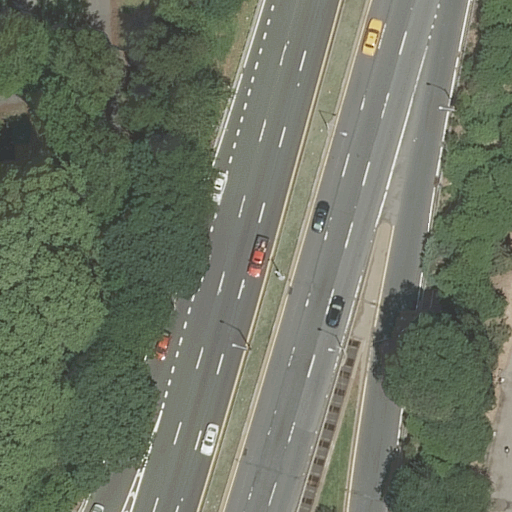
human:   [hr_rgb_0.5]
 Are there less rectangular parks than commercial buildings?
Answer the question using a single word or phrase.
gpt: no

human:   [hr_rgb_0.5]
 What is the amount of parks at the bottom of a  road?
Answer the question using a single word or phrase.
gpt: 0

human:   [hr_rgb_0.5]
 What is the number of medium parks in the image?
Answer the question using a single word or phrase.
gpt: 1

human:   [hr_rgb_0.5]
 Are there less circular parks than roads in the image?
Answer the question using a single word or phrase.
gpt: yes

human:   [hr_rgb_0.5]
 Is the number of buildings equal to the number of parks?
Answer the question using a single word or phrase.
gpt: no

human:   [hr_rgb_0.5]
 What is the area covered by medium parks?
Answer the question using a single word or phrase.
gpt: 434m2

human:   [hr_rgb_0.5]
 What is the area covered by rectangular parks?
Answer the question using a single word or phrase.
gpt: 434m2

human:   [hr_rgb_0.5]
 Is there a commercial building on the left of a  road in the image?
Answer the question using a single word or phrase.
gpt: no

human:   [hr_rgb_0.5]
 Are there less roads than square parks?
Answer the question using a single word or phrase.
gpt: no

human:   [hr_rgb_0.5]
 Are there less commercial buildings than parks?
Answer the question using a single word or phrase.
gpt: yes

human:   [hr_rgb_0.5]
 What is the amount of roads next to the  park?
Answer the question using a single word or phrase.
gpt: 8

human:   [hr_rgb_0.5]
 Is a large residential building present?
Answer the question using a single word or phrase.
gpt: no

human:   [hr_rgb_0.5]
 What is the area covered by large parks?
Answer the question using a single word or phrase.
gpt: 0m2

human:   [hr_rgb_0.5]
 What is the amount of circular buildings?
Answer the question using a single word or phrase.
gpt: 0

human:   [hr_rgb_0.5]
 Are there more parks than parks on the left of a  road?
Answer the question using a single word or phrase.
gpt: yes

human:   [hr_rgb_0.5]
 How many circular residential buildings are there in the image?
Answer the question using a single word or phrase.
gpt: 0

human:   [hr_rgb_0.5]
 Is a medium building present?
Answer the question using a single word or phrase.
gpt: no

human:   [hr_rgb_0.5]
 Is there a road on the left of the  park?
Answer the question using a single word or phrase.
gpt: yes

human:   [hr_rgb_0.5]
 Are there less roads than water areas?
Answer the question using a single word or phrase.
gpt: no

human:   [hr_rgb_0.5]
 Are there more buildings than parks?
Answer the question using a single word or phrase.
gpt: no

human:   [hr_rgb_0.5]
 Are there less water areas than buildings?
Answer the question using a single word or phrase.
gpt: no

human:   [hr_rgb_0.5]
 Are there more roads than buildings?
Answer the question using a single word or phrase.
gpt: yes

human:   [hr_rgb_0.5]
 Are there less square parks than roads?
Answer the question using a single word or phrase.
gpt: yes

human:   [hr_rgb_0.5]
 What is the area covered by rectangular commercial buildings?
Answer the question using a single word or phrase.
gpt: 0m2

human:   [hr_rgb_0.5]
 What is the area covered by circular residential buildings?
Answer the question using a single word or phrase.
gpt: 0m2

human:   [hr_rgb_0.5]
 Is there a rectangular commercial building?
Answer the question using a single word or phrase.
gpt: no

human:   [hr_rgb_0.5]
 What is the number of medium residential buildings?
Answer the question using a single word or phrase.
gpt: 0

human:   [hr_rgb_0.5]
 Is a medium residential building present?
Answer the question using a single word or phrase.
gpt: no

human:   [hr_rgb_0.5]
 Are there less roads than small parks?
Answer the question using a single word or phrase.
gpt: no

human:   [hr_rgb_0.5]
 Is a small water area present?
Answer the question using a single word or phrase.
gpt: no

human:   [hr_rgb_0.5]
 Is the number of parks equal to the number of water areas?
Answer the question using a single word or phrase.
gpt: no

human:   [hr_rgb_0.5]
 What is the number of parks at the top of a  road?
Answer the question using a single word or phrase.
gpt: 1

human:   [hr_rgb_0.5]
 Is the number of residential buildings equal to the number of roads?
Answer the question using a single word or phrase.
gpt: no

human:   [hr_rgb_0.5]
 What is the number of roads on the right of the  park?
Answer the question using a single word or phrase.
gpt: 0

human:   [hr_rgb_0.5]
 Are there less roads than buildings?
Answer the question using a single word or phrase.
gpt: no

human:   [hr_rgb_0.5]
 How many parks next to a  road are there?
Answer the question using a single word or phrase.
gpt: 1